Question: In my program I have several activities. When I run the program, I have the name of application in Title bar (top of the screen).
How can I change this title with any text that I wish? I want to change the text of it for each activity.
Thanks

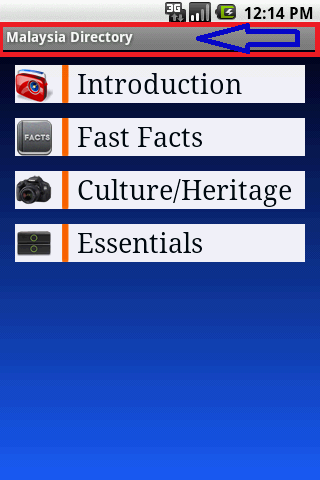
Answer: The title bar displays the property defined in 'android:label=""' for each . If you'd like it to display the same name no matter the activity you could use 'android:label="@string/title_bar"' which should point to a string that you've defined in res/values/strings.xml.